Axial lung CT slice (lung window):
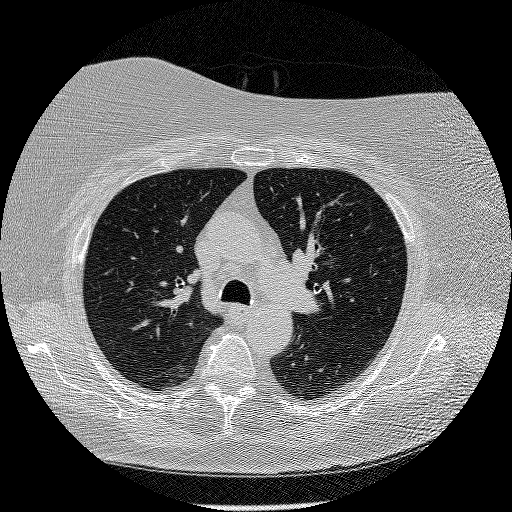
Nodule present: no